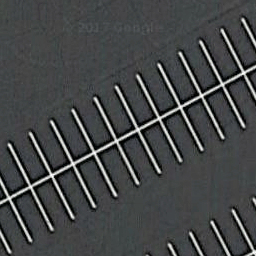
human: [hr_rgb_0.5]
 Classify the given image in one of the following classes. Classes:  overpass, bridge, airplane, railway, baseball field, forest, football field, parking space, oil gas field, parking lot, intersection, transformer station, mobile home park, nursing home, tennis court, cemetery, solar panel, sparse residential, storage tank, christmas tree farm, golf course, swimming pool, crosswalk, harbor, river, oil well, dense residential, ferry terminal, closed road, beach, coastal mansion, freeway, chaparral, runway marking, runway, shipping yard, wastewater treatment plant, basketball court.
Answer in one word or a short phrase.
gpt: parking space